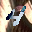
Label: 4